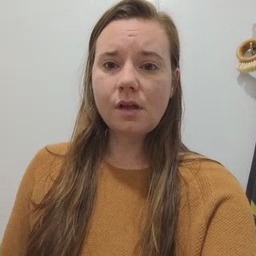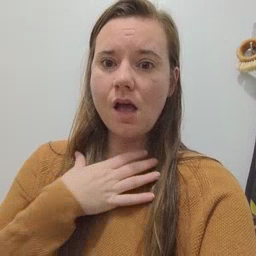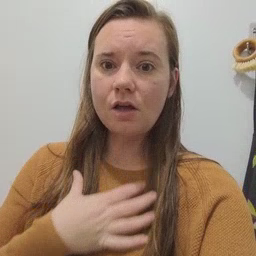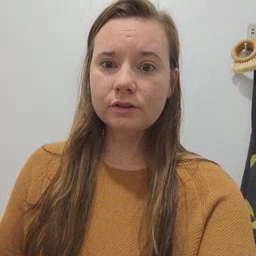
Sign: hungry